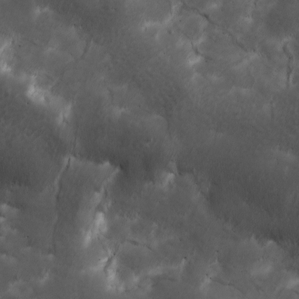
Label: non_frost